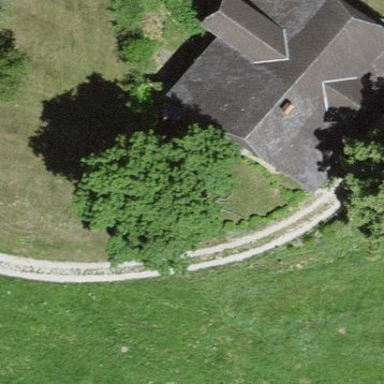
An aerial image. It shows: Farm building.